Question: I am facing a problem with IIS and ASP.net. I reinstalled the IIS because it wasn't showing the "Default Website" and after that I reinstalled ASP. Now I am facing the error you see below. I should mention that it was working before the IIS reinstallation and the reason I reinstalled it was because I needed to edit the bindings and there was no "Default Website".

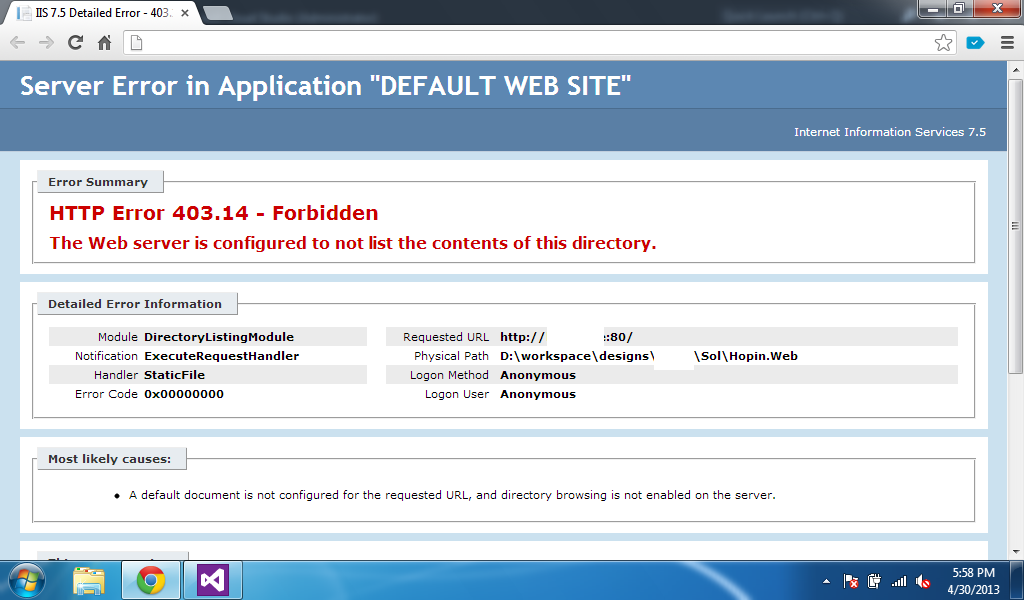
Answer: After two days, I finally managed to solve this. What I did to fix it was to make sure that 'runAllManagedModulesForAllRequests="true"' is present in 'Web.config'. This fixed the issue.
'''
<system.webServer>
<modules runAllManagedModulesForAllRequests="true"/>
</system.webServer>
'''